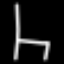
Label: chair